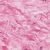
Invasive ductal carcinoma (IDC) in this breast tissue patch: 0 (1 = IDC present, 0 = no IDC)